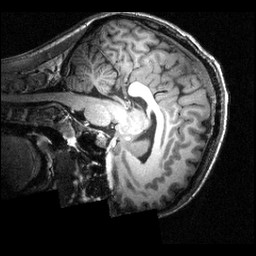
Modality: T1w
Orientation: sagittal
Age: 21
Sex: male
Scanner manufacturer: siemens
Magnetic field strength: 3.951 T
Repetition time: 1.5 s
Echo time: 0.00335 s